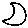
Label: moon